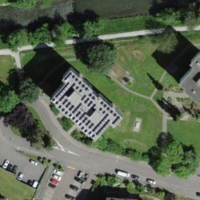
EUNIS habitat code: 54
Species observed at this site:
Lathraea squamaria